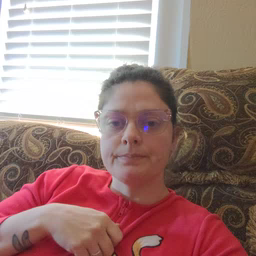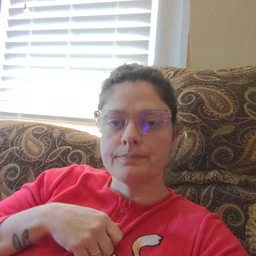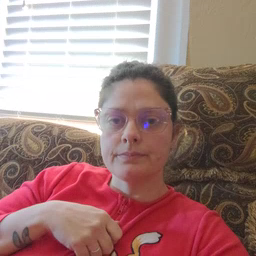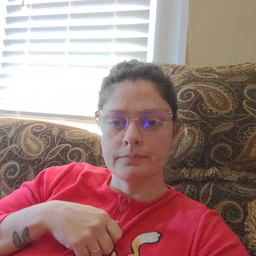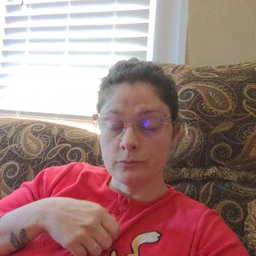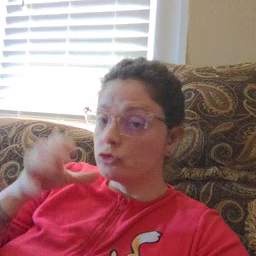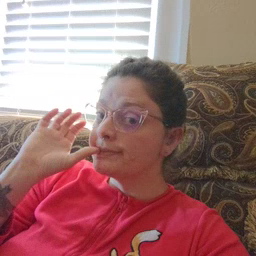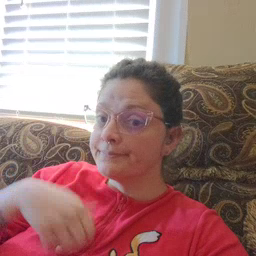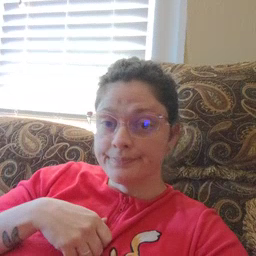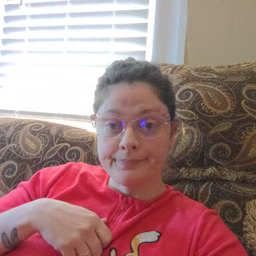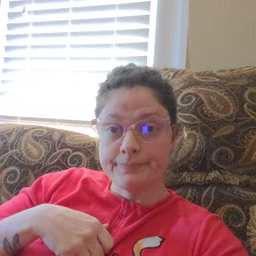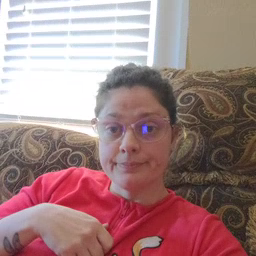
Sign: drink